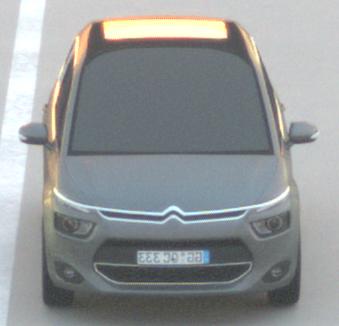
Make: Citroen
Model: Grand C4 Picasso VTi 120
Detailed model: Grand C4 Picasso (II)
Model produced from: 2013/10
Model produced until: 2015/02
Doors: 5
Color: gray
Road condition: dry road
Daytime: sunrise or sunset
Contrast: medium contrast